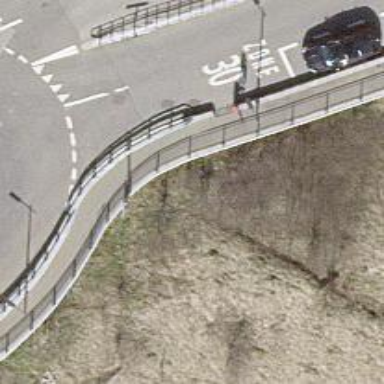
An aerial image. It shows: Guard rail as barrier.